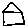
Label: house